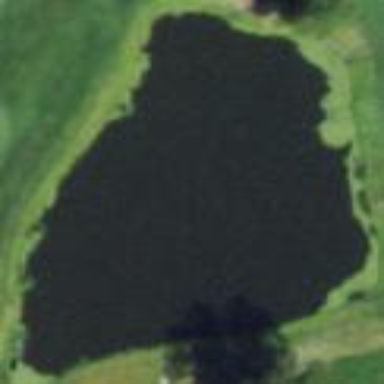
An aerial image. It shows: Pond serving as water hazard on golf course. It is natural feature of the landscape.